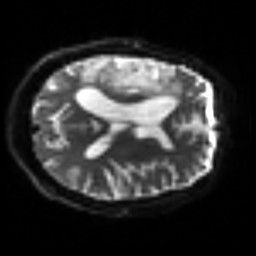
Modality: sbref
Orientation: axial
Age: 64
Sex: male
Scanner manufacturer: siemens
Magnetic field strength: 3 T
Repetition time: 3.2 s
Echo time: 0.081 s